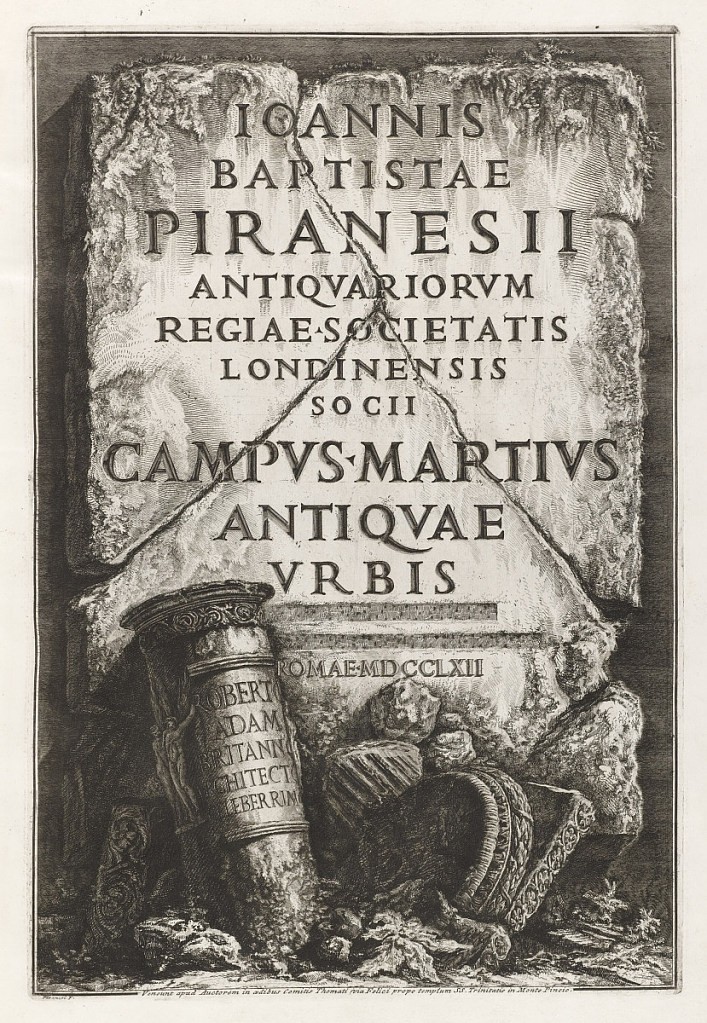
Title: Frontispiece, with Dedication to Robert Adam, in Il Campo Marzio dell'Antica Roma
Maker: Giovanni Battista Piranesi, Italian, 1720–1778
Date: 1762
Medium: Etching with engraving, original covers of blue board on cream laid paper
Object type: Book
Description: Frontispiece depicts large stone slab that has been inscribed with book's title. Below, ruined column, upon which is a dedication inscription, and its capital.